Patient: sex F, age 83
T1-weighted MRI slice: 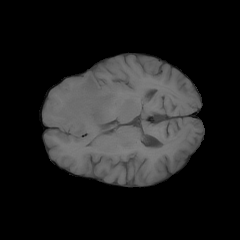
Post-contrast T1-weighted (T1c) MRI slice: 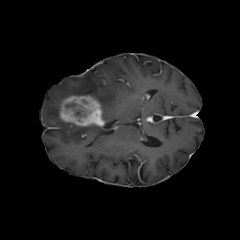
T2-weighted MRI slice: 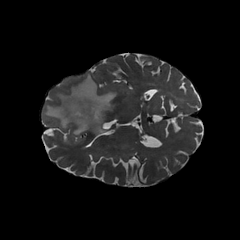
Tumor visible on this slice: yes
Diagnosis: Glioblastoma, IDH-wildtype
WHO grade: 4